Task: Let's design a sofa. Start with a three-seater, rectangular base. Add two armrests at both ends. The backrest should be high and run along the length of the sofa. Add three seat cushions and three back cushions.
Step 8:
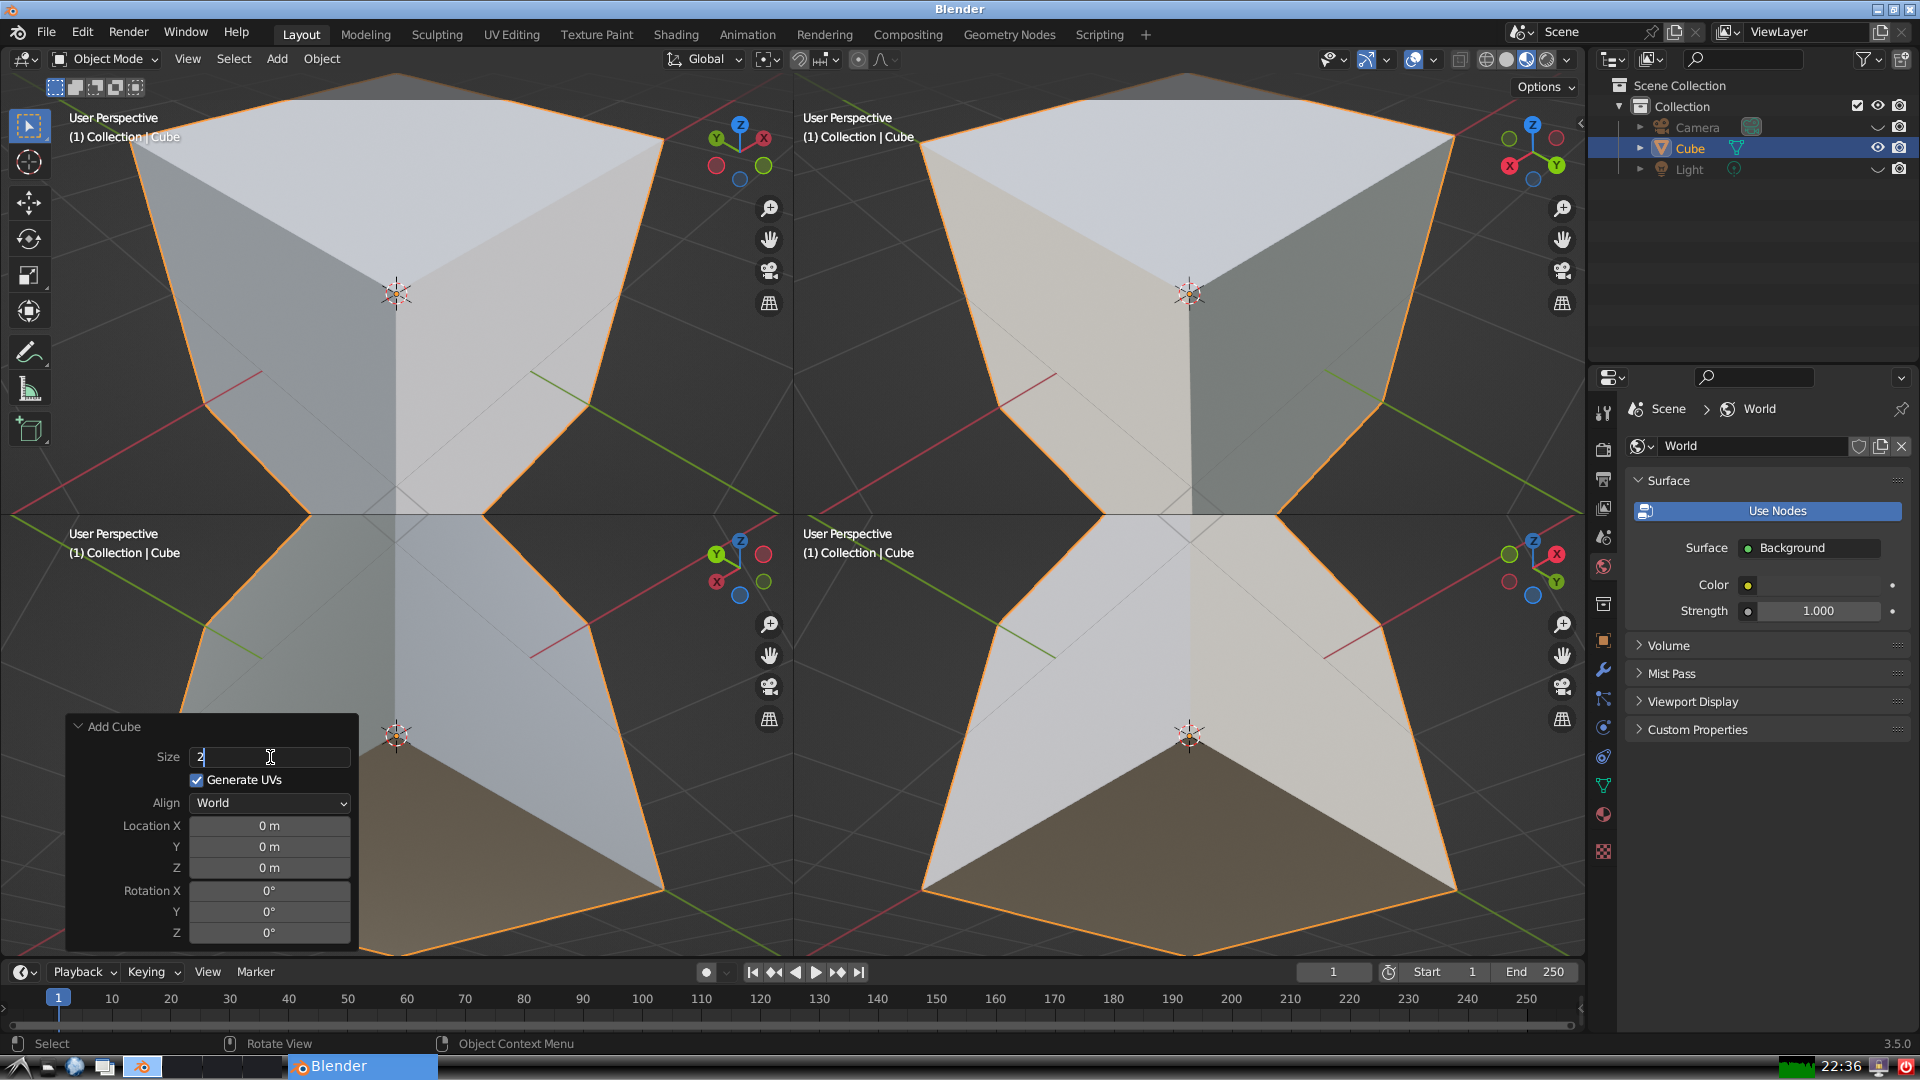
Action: {"key_press": ['Return']}